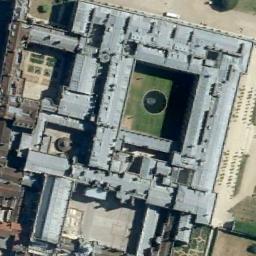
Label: palace